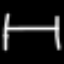
Label: bed